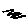
Label: zigzag